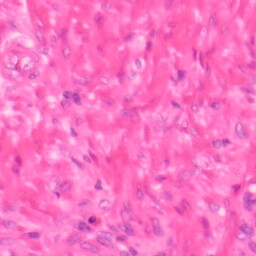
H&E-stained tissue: Colon